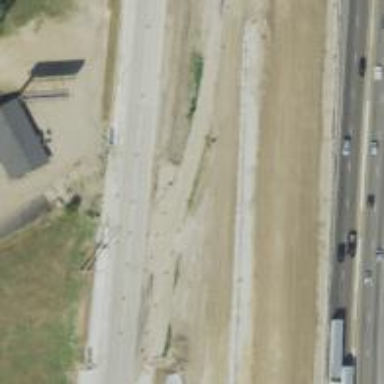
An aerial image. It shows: Secondary road with frontage road.